Question: I am new to SSRS.
I have created a Aging Column chart by category, by switch case in category group expression like Category group on:
'''
=Switch( Fields!Age.Value>=0 and Fields!Age.Value<=7,1,
Fields!Age.Value>=8 and Fields!Age.Value<=14,2,
Fields!Age.Value>=15 and Fields!Age.Value<=21,3,
Fields!Age.Value>=22 and Fields!Age.Value<=31,4,
Fields!Age.Value>31,6)
'''
My problem is, if Data set bind with chart do not have any row for a particulate category (like "8-14 Days") then chart is not showing data for in with 0 value:
My requirement is if no data available for a age category, Zero(0) value is to be displayed like:

Chart Description are:
Values = Count(id)
Category : Group on
'''
=Switch(Fields!Age.Value>=0 and Fields!Age.Value<=7,1,
Fields!Age.Value>=8 and Fields!Age.Value<=14,2,
Fields!Age.Value>=15 and Fields!Age.Value<=21,3,
Fields!Age.Value>=22 and Fields!Age.Value<=31,4,
Fields!Age.Value>31,6)
'''
Series: No Series.
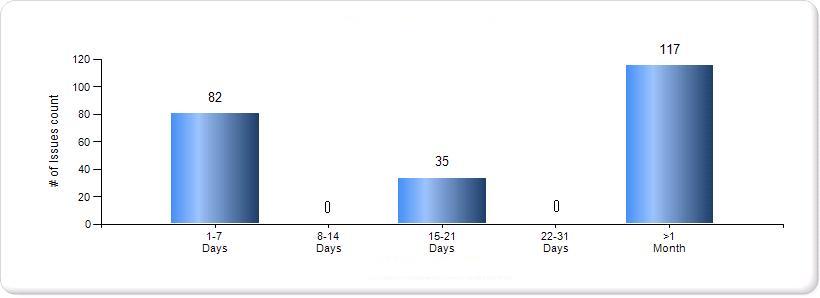
Answer: Thanks to all for your help.
I have achieve my requirement by using Temp SQl Tables, but your guidance is really helpful.
thanks again.
:)